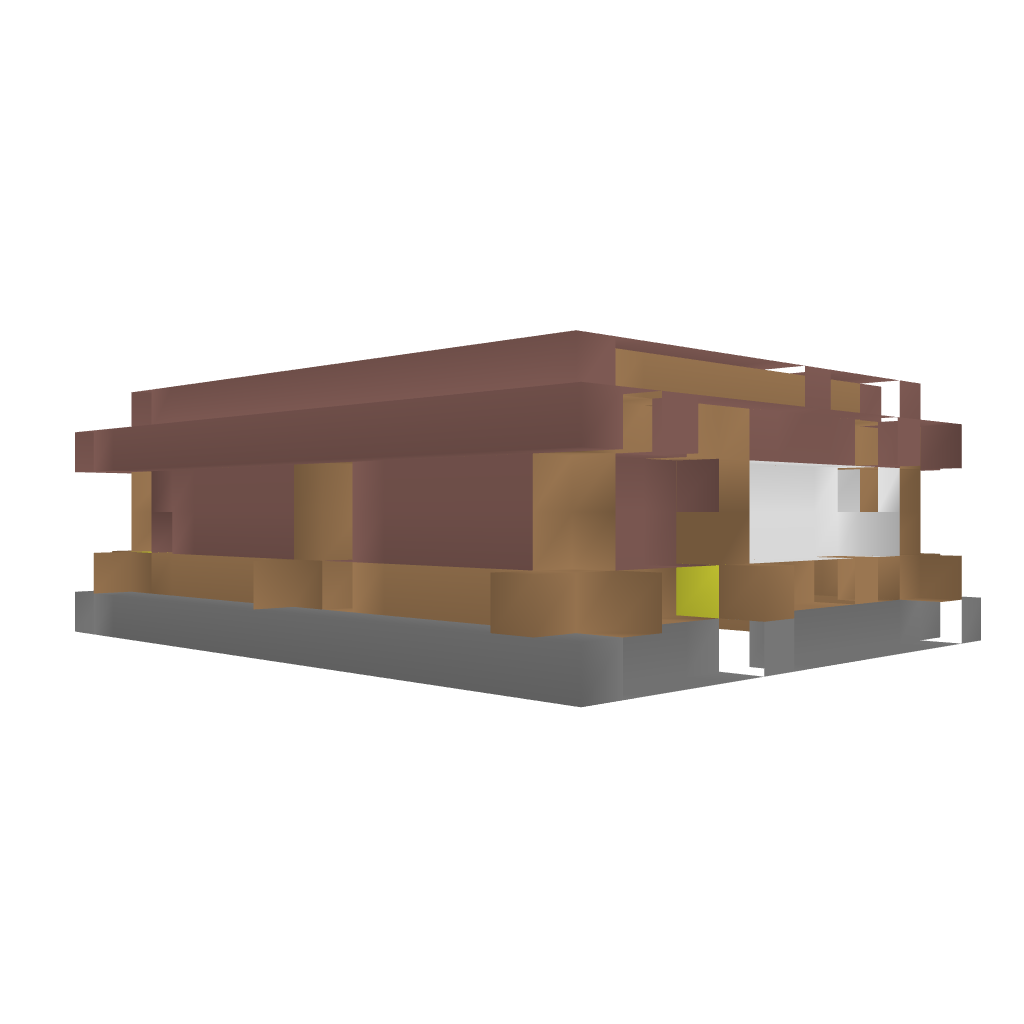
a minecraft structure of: medieval bank bad low quality